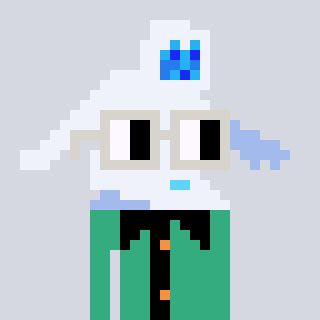
a pixel art character with square light gray glasses, a yeti-shaped head and a teal-colored body on a cool background